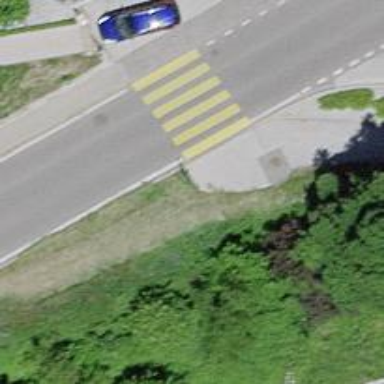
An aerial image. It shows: Uncontrolled zebra crossing.